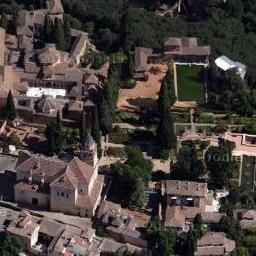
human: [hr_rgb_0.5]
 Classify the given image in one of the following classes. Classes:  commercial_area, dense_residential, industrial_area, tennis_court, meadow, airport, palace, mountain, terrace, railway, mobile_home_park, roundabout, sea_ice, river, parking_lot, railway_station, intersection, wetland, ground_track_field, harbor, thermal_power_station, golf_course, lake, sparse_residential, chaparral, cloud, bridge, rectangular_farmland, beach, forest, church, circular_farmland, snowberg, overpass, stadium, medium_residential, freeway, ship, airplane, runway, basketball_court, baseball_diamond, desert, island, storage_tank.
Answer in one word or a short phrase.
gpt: palace